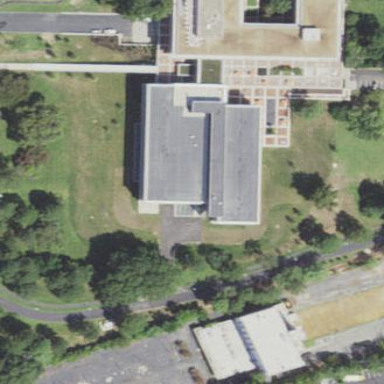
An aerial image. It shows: Office building.